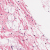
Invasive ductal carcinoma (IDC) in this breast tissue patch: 0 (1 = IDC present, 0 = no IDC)